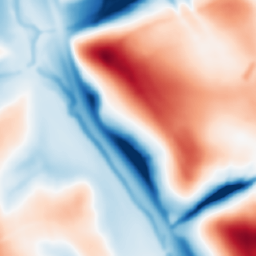
Category: multiscale
Decomposition family: dog_multiscale
Decomposition parameters: sigma_ratio: 2
n_scales: 4
base_sigma: 2
Upsampling method: area
Upsampling parameters: scale: 2
Upsampling scale: 2